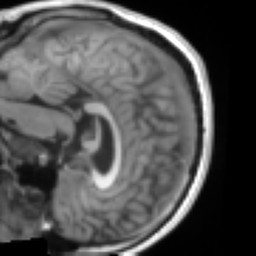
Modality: T1w
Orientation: sagittal